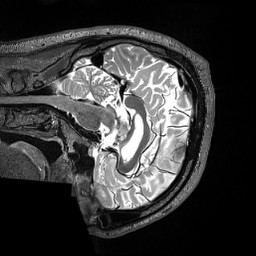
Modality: T2w
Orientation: sagittal
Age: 30
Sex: male
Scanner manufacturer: siemens
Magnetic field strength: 3 T
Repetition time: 3.2 s
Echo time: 0.563 s